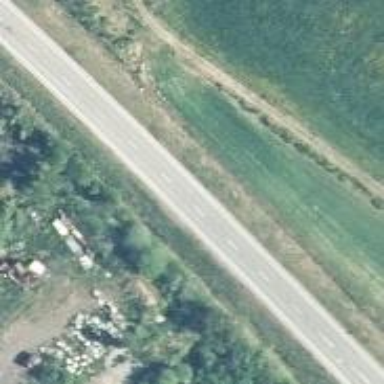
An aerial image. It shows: Secondary road with asphalt surface.